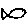
Label: fish